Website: home-depot
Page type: billing-address
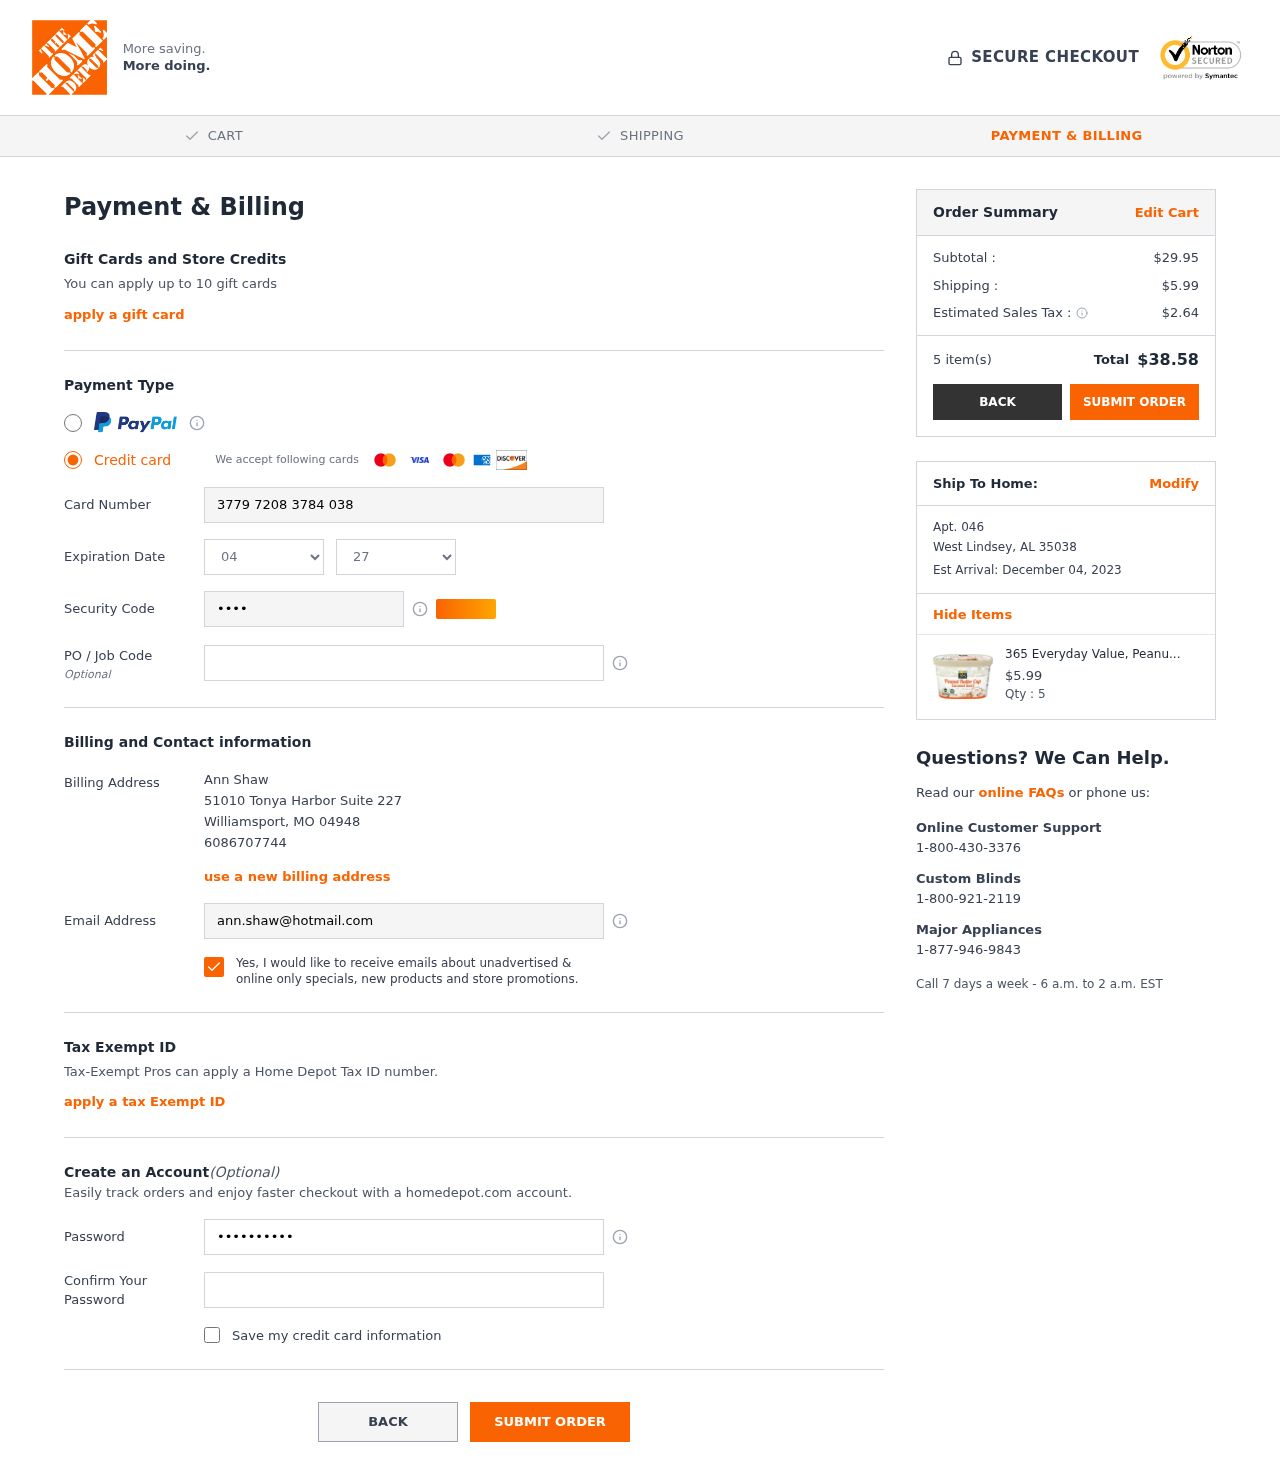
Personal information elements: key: PII_CARD_CVV
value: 7216
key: PII_CARD_EXPIRY_MONTH
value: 04
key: PII_CARD_EXPIRY_YEAR
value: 27
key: PII_CARD_NUMBER
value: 3779 7208 3784 038
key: PII_CITY
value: Williamsport
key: PII_CITY2
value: West Lindsey
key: PII_EMAIL
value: ann.shaw@hotmail.com
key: PII_FULLNAME
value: Ann Shaw
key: PII_PHONE
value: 6086707744
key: PII_POSTCODE
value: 04948
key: PII_POSTCODE2
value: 35038
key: PII_STATE_ABBR
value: MO
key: PII_STATE_ABBR2
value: AL
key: PII_STREET
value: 51010 Tonya Harbor Suite 227
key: PII_STREET2
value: Apt. 046
Product elements: key: PRODUCT1_NAME
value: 365 Everyday Value, Peanut Butter Cup Caramel Swirl Ice Cream, 1.75 QT, (Frozen)
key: PRODUCT1_PRICE
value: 5.99
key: PRODUCT1_QUANTITY
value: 5
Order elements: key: ORDER_SUBTOTAL
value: $29.95
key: ORDER_SHIPPING_COST
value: $5.99
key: ORDER_TAX
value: $2.64
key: ORDER_NUM_ITEMS
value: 5 item(s)
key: ORDER_TOTAL
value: $38.58
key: ORDER_DELIVERY_DATE
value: Est Arrival: December 04, 2023